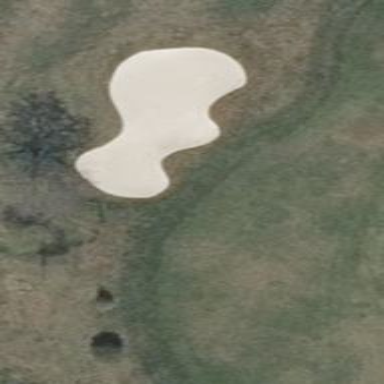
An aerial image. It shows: Sand bunker on golf course.